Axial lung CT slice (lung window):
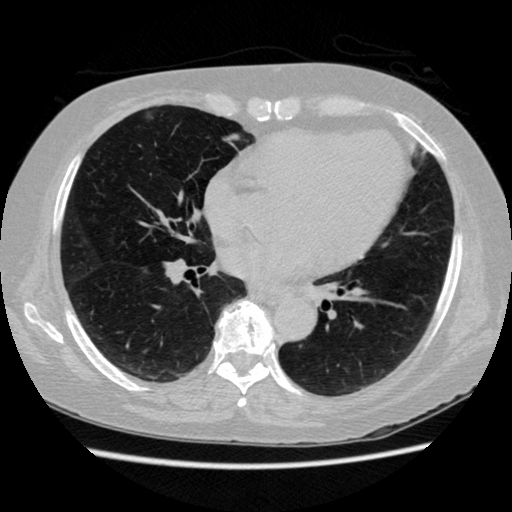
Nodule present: no